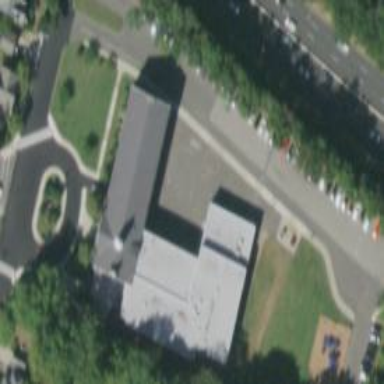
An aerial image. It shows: School building.